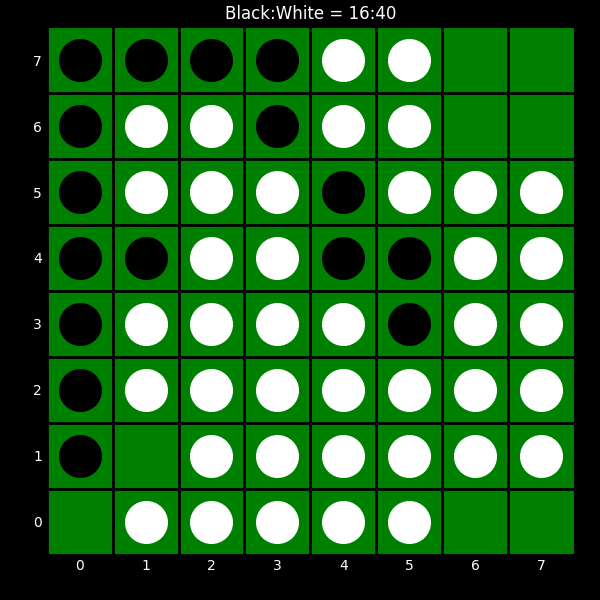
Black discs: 16
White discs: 40